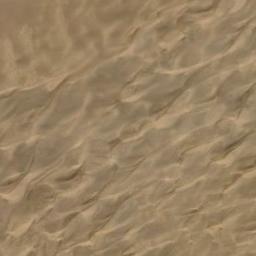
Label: desert